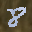
Label: 8